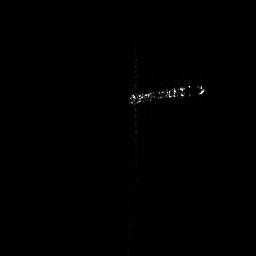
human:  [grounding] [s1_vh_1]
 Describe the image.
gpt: In the satellite image, there is  <ref>1 large ship </ref> <box>[[50, 21, 80, 55, 0]]</box> located at center.